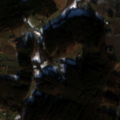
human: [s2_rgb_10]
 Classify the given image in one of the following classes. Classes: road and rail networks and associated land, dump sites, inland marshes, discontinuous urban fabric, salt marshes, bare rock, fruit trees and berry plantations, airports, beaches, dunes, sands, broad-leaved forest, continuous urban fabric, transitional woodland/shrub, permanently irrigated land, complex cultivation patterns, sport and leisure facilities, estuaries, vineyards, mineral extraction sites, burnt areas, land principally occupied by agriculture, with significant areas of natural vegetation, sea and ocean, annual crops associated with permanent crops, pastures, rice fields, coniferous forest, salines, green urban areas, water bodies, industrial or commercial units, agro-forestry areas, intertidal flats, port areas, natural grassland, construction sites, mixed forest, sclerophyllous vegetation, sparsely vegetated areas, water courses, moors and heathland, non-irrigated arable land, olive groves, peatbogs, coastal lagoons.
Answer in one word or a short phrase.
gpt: discontinuous urban fabric, non-irrigated arable land, complex cultivation patterns, broad-leaved forest, mixed forest